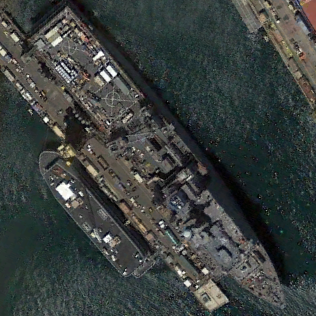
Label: combat